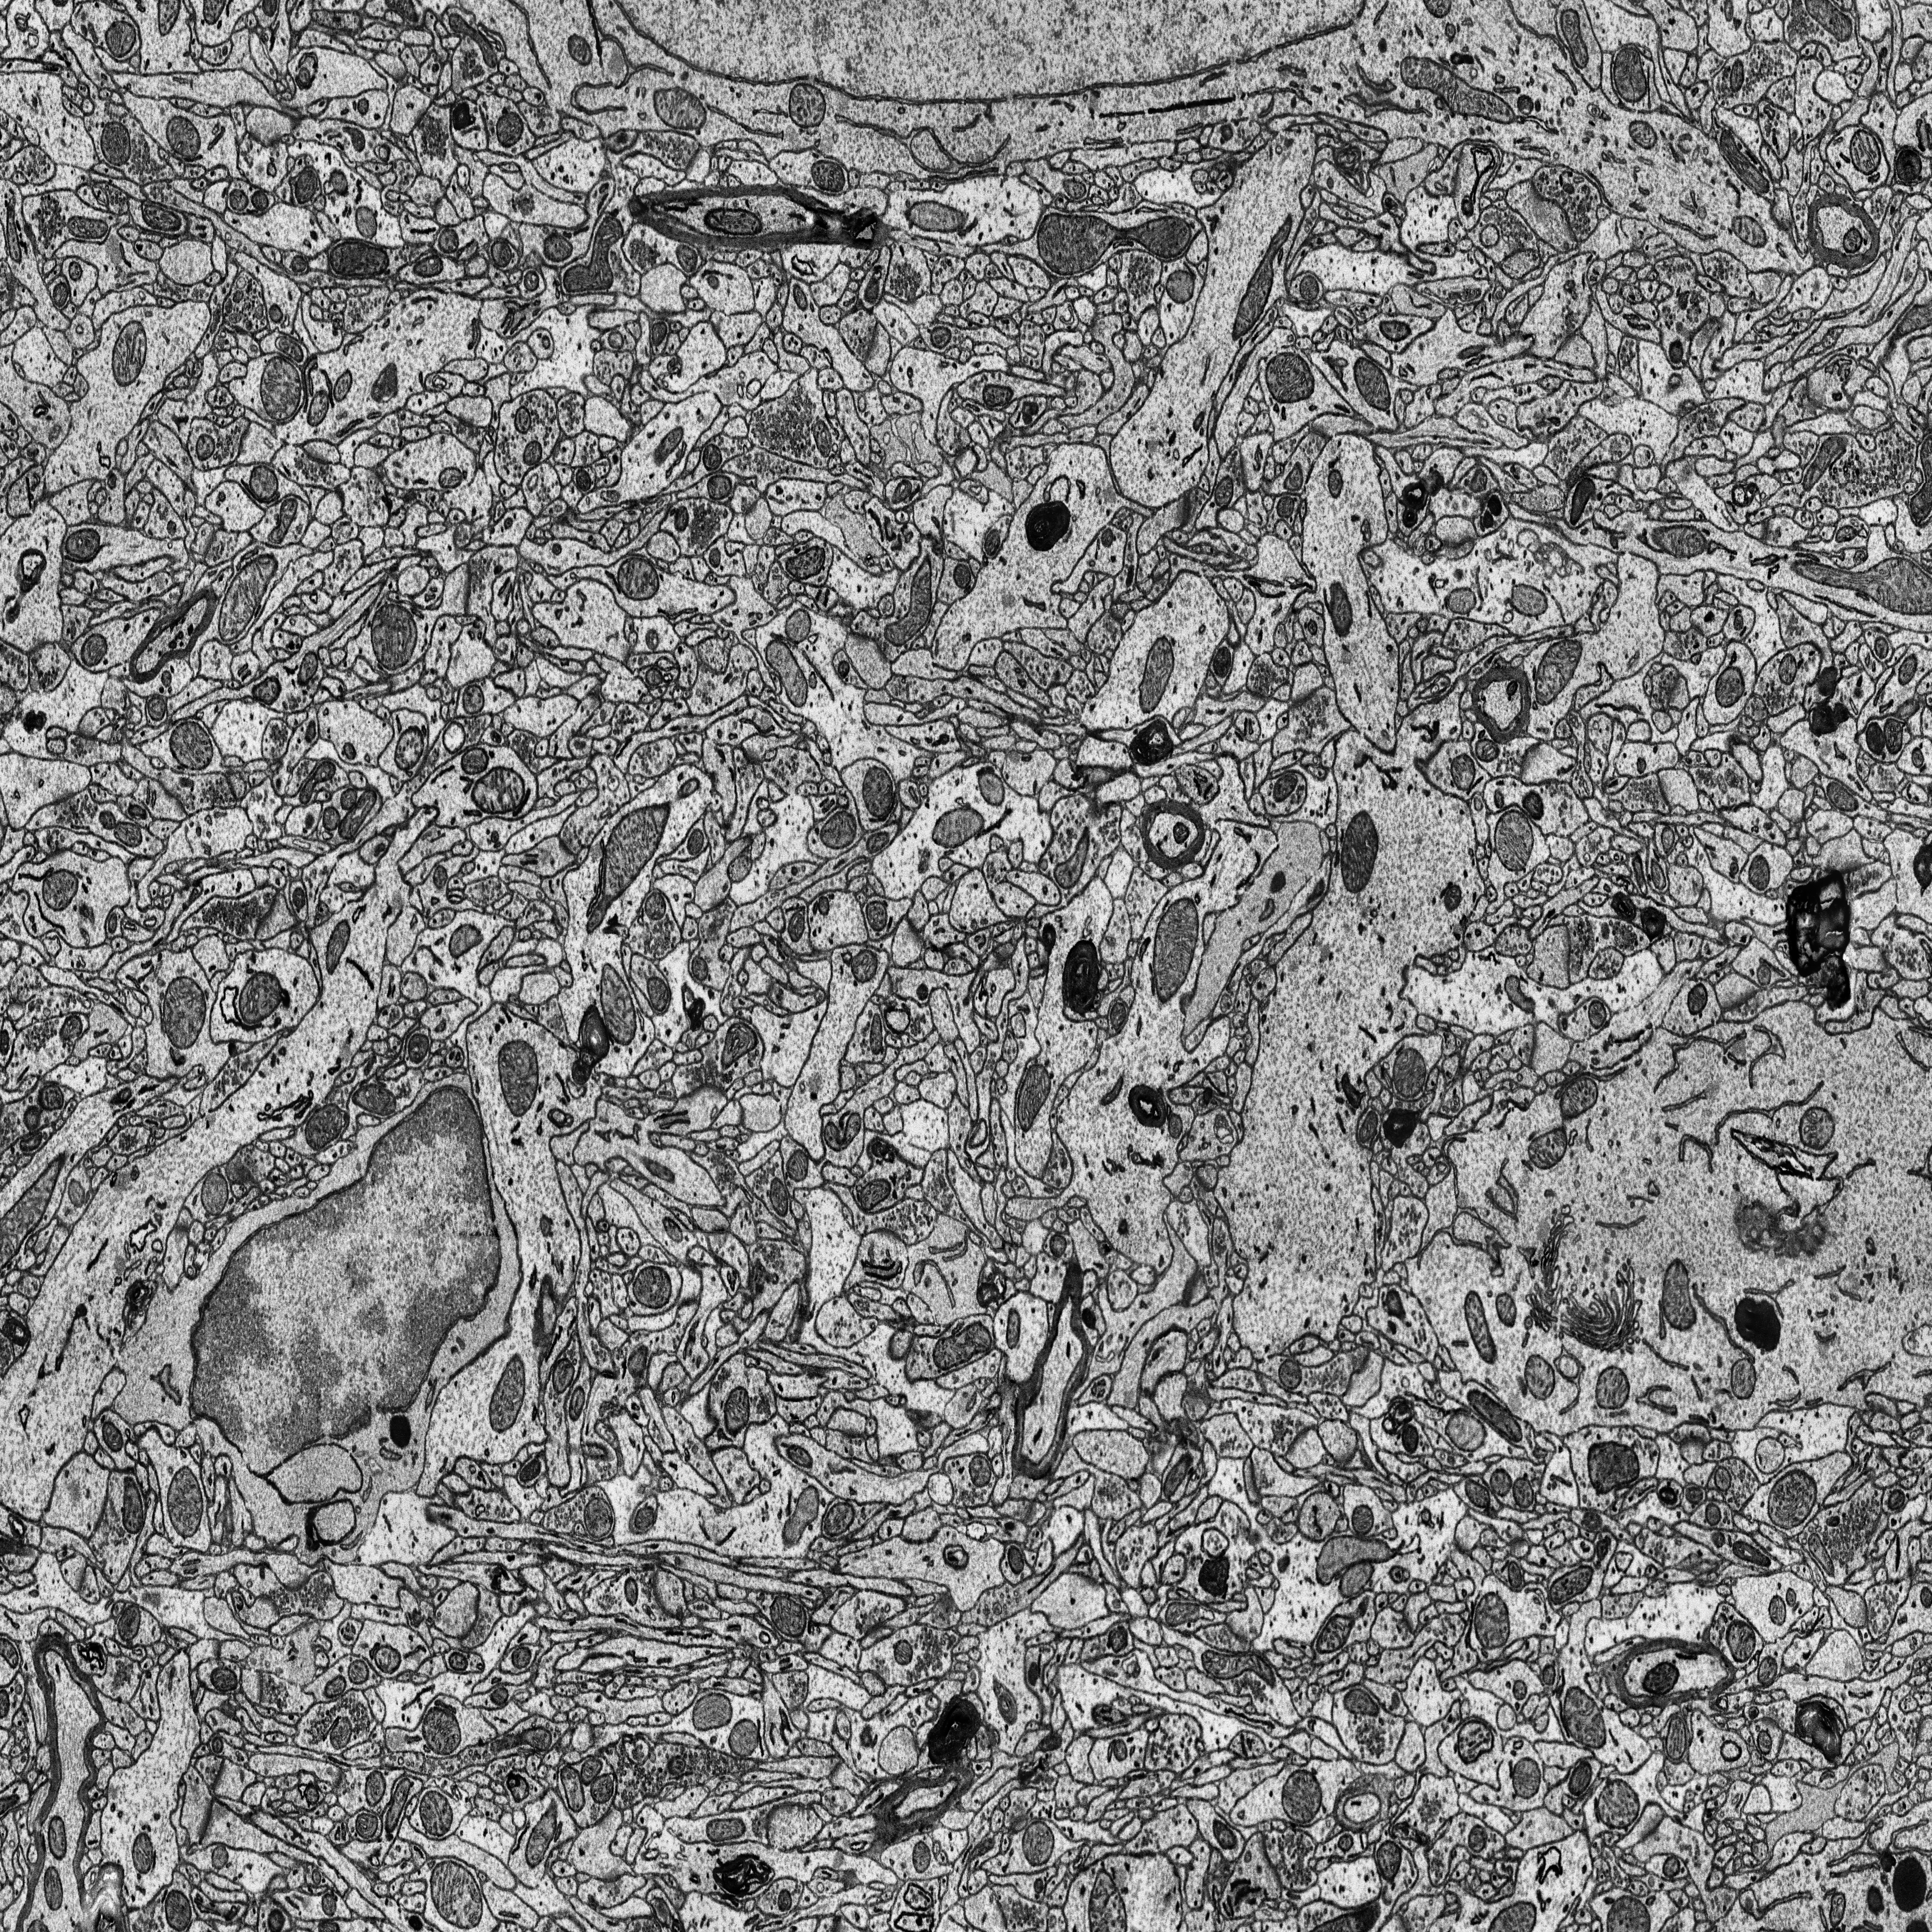
Electron microscopy slice of rat cortex tissue
Slice depth (z): 110
Mitochondria instances in slice: 371